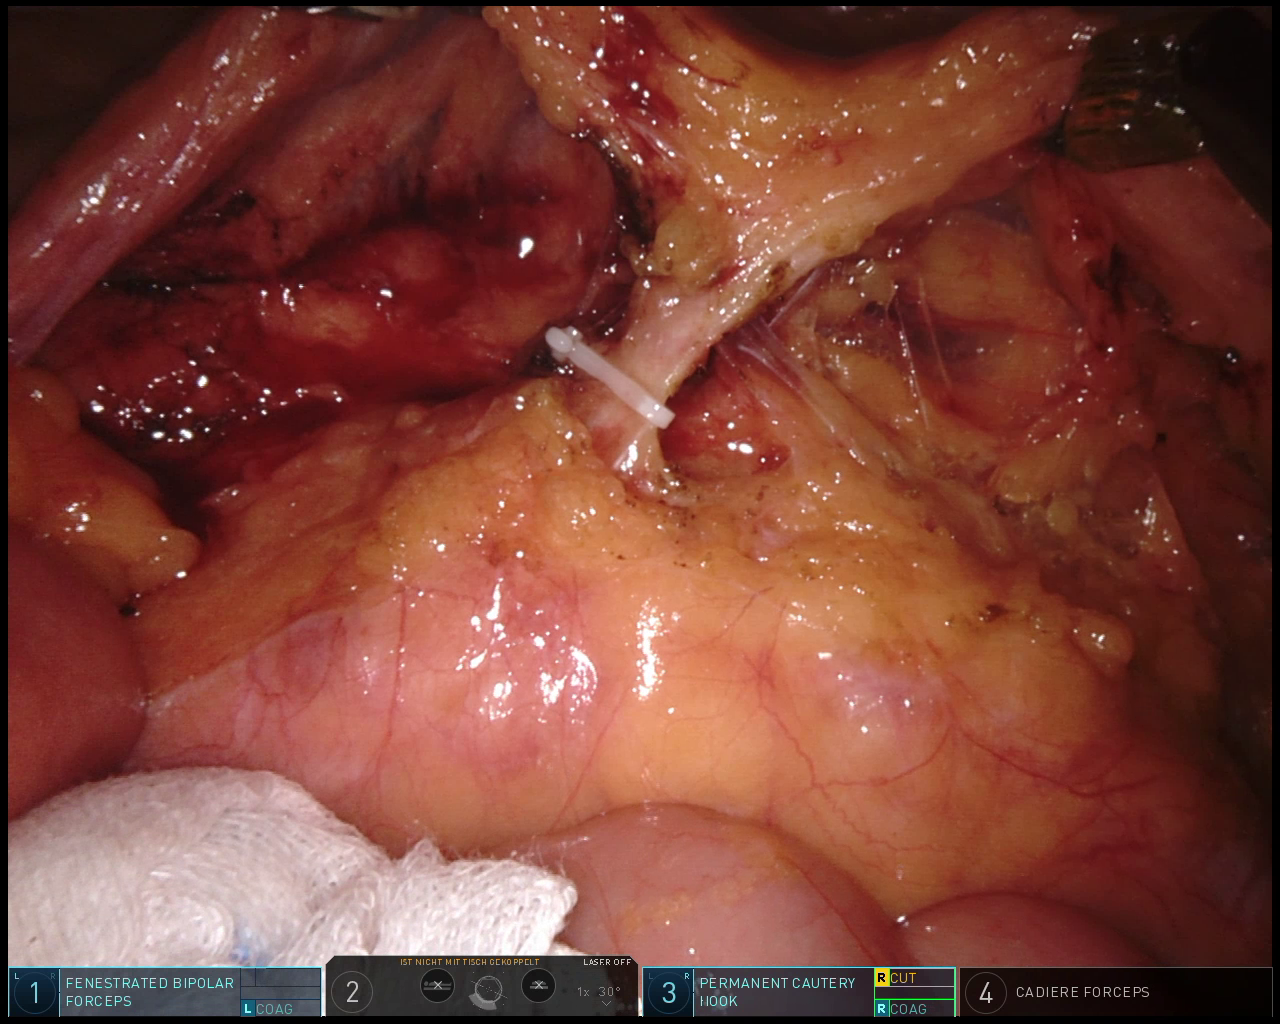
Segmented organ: inferior_mesenteric_artery
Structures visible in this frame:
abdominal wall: no
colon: no
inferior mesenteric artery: yes
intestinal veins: no
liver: no
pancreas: no
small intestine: yes
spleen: no
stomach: no
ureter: no
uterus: no
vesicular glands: no